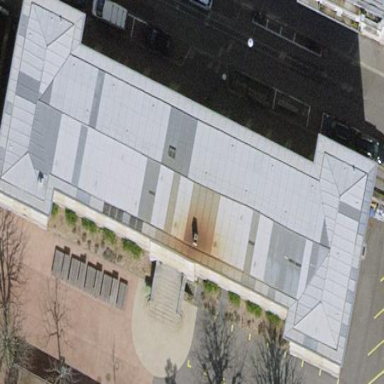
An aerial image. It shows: School building.